Interaction volume radius: 10 \u00c5
Interaction volume height: 20 \u00c5
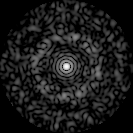
Disorder parameter: 0.8327